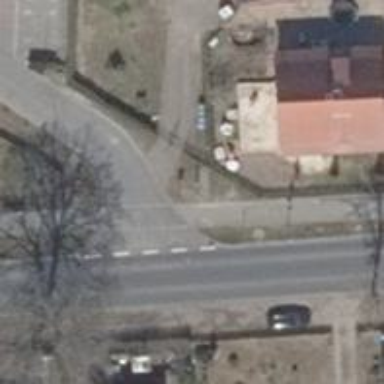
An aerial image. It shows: Sidewalk along the footway.